Question: I do have lots of plain old activity-based apps in the Play Store. Since two days I try to do my first steps with Fragments. I still don't get it. I've read mostly all docs and blogs and guides about Fragments but my stupid simple test app refuses to start with an ClassNotFoundException on MyActivity.
So here's what I did so far:
The starting FragmentActivity called MyActivity:
'''
public class MyActivity extends FragmentActivity {
@Override
public void onCreate(Bundle bundle) {
super.onCreate(bundle);
setContentView(R.layout.myactivity);
}
}
'''
Here's the layout/myactivity.xml:
'''
<LinearLayout
xmlns:android="http://schemas.android.com/apk/res/android"
android:layout_width="match_parent"
android:layout_height="match_parent"
android:orientation="horizontal" >
<fragment
class="com.test.app.Table1List"
android:id="@+id/table1list"
android:layout_height="match_parent"
android:layout_width="match_parent" />
</LinearLayout>
'''
This is the ListFragment with its XML file:
'''
public class Table1List extends ListFragment {
@Override
public View onCreateView(LayoutInflater layoutInflater, ViewGroup viewGroup, Bundle bundle) {
if (viewGroup == null) {
return null;
}
return layoutInflater.inflate(R.layout.table1list, viewGroup);
}
}
<LinearLayout
xmlns:android="http://schemas.android.com/apk/res/android"
android:layout_width="match_parent"
android:layout_height="match_parent"
android:orientation="horizontal" >
<ListView
android:drawSelectorOnTop="false"
android:fastScrollEnabled="true"
android:id="@id/android:list"
android:layout_height="fill_parent"
android:layout_width="fill_parent" />
<TextView
style="@style/TextViewMedium"
android:id="@id/android:empty"
android:text="@string/txt_noresult" />
</LinearLayout>
'''
Call me stupid but I always do get an ActivityNotFoundException during start of the FragmentActivity called MyActivity.
Any help is highly appreciated.
:
I took the latest v4 Compatibility Package from several days ago. I issued clean projects nearly every 10 minutes - no go.
Here's the Manifest:
'''
<manifest
xmlns:android="http://schemas.android.com/apk/res/android"
android:versionCode="1"
android:versionName="1.0"
package="com.test.app" >
<uses-sdk
android:minSdkVersion="7"
android:targetSdkVersion="11" />
<application
android:hardwareAccelerated="true"
android:icon="@drawable/ic_launcher"
android:label="@string/txt_appname" >
<activity
android:label="@string/txt_appname"
android:name="MyActivity" >
<intent-filter>
<action android:name="android.intent.action.MAIN" />
<category android:name="android.intent.category.LAUNCHER" />
</intent-filter>
</activity>
</application>
</manifest>
'''
: Here's the LogCat:
'''
Unable to resolve superclass of Lcom/test/app/MyActivity; (25)
Link of class 'Lcom/test/app/MyActivity;' failed
Shutting down VM
threadid=3: thread exiting with uncaught exception (group=0x4001b188)
Uncaught handler: thread main exiting due to uncaught exception
java.lang.RuntimeException: Unable to instantiate activity ComponentInfo{com.test.app/com.test.app.MyActivity}: java.lang.ClassNotFoundException: com.test.app.MyActivity in loader dalvik.system.PathClassLoader@44bfda38
at android.app.ActivityThread.performLaunchActivity(ActivityThread.java:2417)
at android.app.ActivityThread.handleLaunchActivity(ActivityThread.java:2512)
at android.app.ActivityThread.access$2200(ActivityThread.java:119)
at android.app.ActivityThread$H.handleMessage(ActivityThread.java:1863)
at android.os.Handler.dispatchMessage(Handler.java:99)
at android.os.Looper.loop(Looper.java:123)
at android.app.ActivityThread.main(ActivityThread.java:4363)
at java.lang.reflect.Method.invokeNative(Native Method)
at java.lang.reflect.Method.invoke(Method.java:521)
at com.android.internal.os.ZygoteInit$MethodAndArgsCaller.run(ZygoteInit.java:860)
at com.android.internal.os.ZygoteInit.main(ZygoteInit.java:618)
at dalvik.system.NativeStart.main(Native Method)
Caused by: java.lang.ClassNotFoundException: com.test.app.MyActivity in loader dalvik.system.PathClassLoader@44bfda38
at dalvik.system.PathClassLoader.findClass(PathClassLoader.java:243)
at java.lang.ClassLoader.loadClass(ClassLoader.java:573)
at java.lang.ClassLoader.loadClass(ClassLoader.java:532)
at android.app.Instrumentation.newActivity(Instrumentation.java:1021)
at android.app.ActivityThread.performLaunchActivity(ActivityThread.java:2409)
... 11 more
'''
: I did re-install the support package, created a new project with Compatability Package v4, stripped down everything to just the MyActivity and one fragment --> same error. I even tested with the previous Support v4 package (Release 6).
These are my first steps with Fragments after nearly three years with Android development (lots of apps in the market). Seems that this whole thing is broken.
This is the project tree in eclipse - any help still highly required.

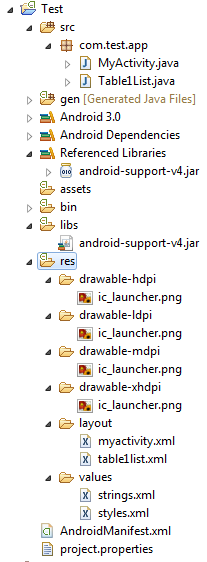
Answer: I don't know if this will fix your problem but looking at your screenshot, everything looks correct to me except the 'Referenced Libraries' item. That shouldn't be there any more because the latest ADT version 17 automatically detects all jars in the 'libs' folder. You can get rid of the 'Referenced Libraries' item by removing the explicit reference to the android support jar from your build path.
I had a very similar problem and was completely stumped for a while until I read <URL> which has a lot of information about this issue so it might be worth a read even if removing the 'Referenced Libraries' doesn't work.